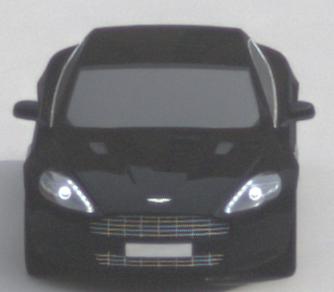
Make: Aston Martin
Model: Rapide
Detailed model: Rapide
Model produced from: 2010/03
Model produced until: 2013/07
Doors: 5
Color: black
Road condition: dry road
Daytime: morning or afternoon
Contrast: low contrast